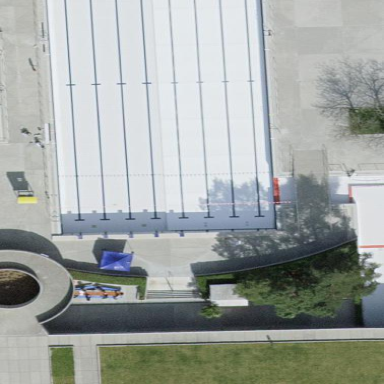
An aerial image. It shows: Outdoor swimming pool area for leisure and sports.